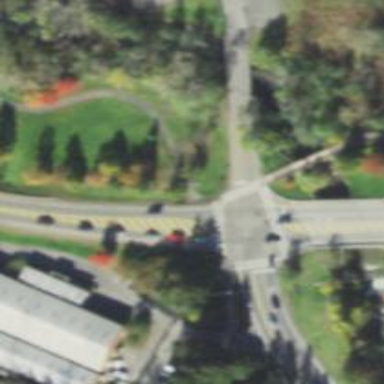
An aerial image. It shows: Cycleway with zebra crossing for safe passage.